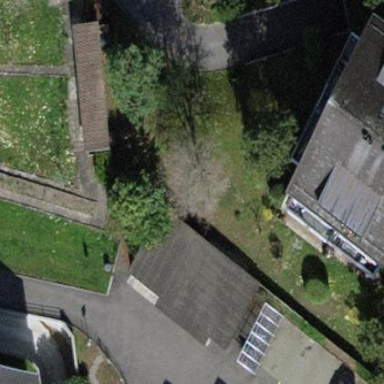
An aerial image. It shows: Garage.